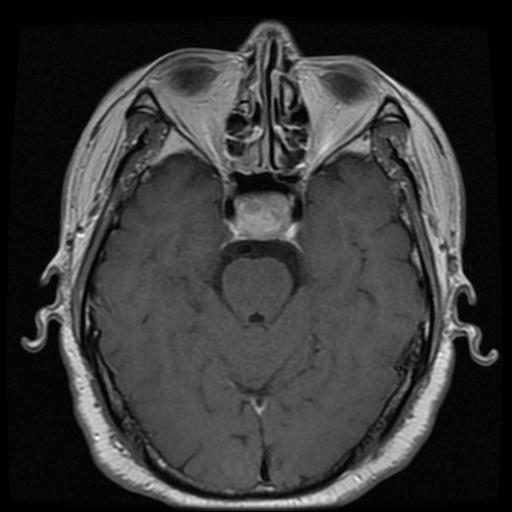
Label: pituitary